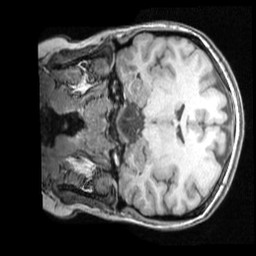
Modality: T1w
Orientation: coronal
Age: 24
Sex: female
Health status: healthy